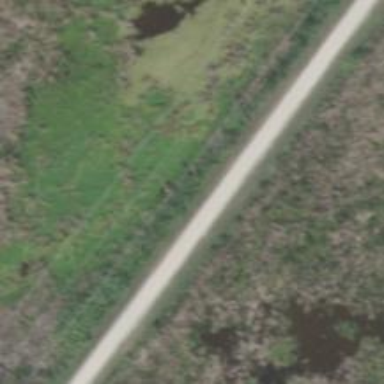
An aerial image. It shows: Track road with embankment.